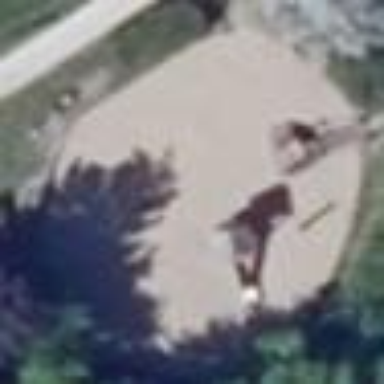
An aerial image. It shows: Playground with sandy surface. The playground includes slide for children to enjoy.